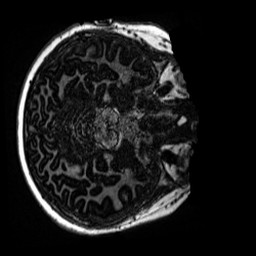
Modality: MP2RAGE
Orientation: axial
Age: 12
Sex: male
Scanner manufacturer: siemens
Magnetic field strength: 3 T
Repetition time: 4 s
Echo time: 0.00299 s